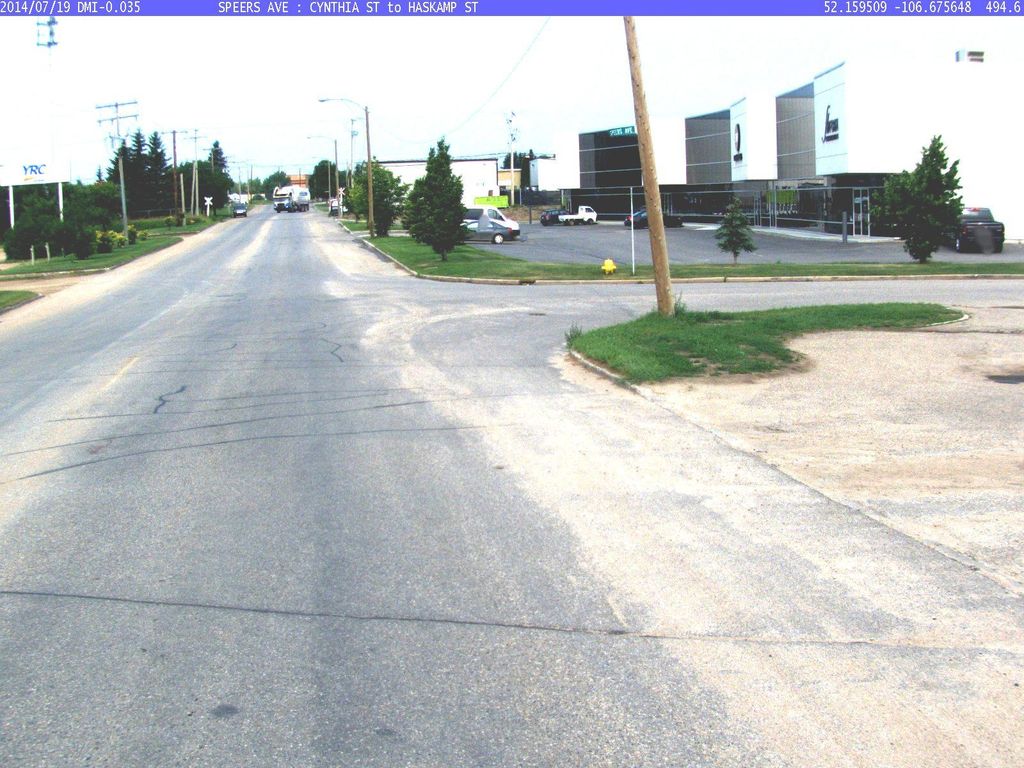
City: saskatoon